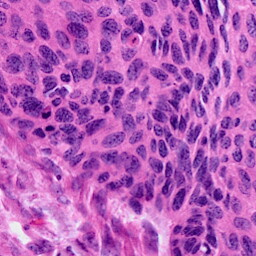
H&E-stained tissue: Cervix